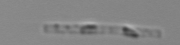
Label: Leptocylindrus